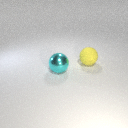
large yellow rubber sphere to the right of large cyan metal sphere